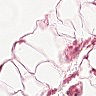
Metastatic tissue present: no